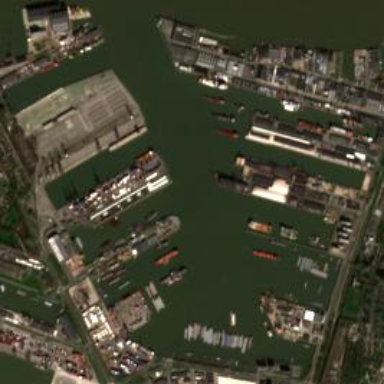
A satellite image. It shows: Harbor surrounded by water.